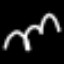
Label: squiggle